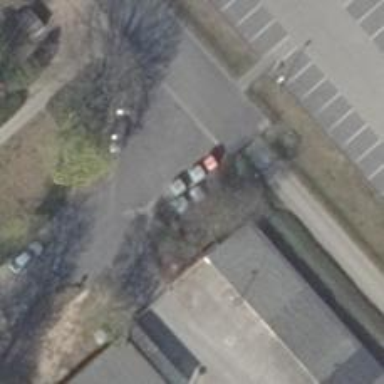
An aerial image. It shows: Recycling facility.